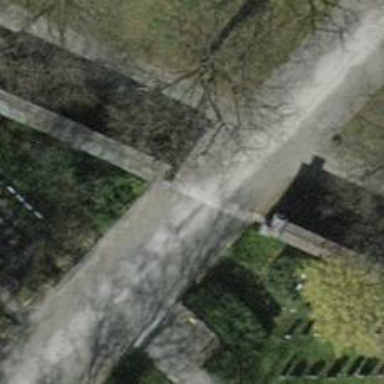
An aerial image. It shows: Entrance with barrier.